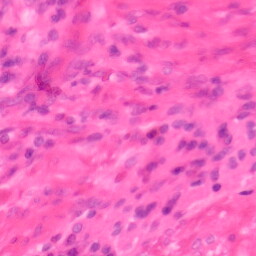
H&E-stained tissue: Colon